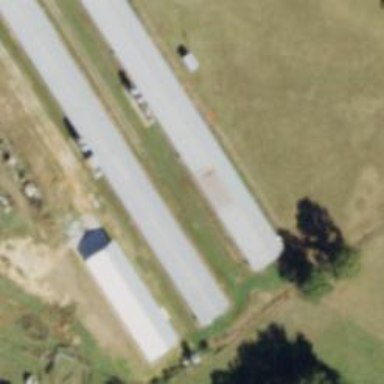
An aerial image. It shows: Poultry house.